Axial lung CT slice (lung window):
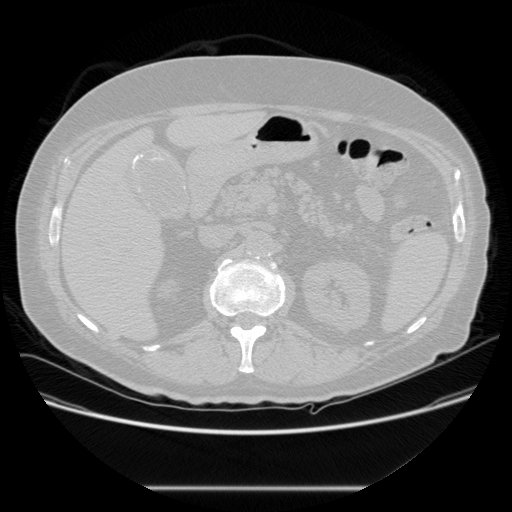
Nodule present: no